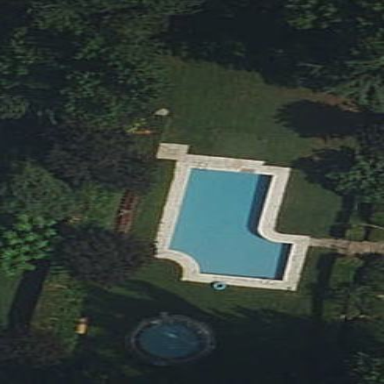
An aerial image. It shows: Swimming pool located in leisure land.